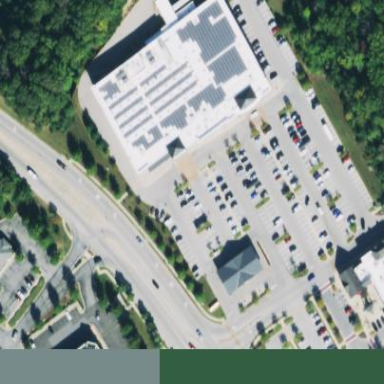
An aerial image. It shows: Parking area with surface.